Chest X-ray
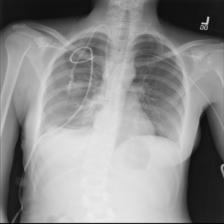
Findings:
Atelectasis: positive
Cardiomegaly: negative
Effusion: negative
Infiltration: negative
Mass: negative
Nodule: negative
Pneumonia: negative
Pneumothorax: positive
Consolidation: negative
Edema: negative
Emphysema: positive
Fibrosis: negative
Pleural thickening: negative
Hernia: negative